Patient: sex M, age 29
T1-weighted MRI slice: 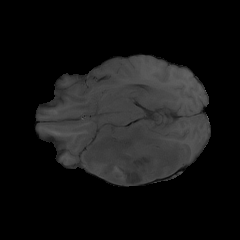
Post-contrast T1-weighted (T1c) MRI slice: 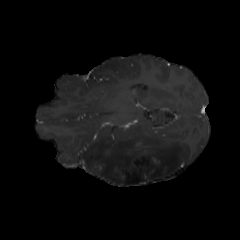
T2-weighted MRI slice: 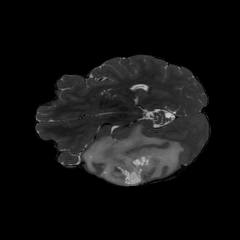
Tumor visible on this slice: yes
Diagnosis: Astrocytoma, IDH-mutant
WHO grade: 4